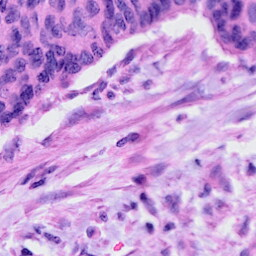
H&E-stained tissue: Cervix